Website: apple
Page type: account-dashboard
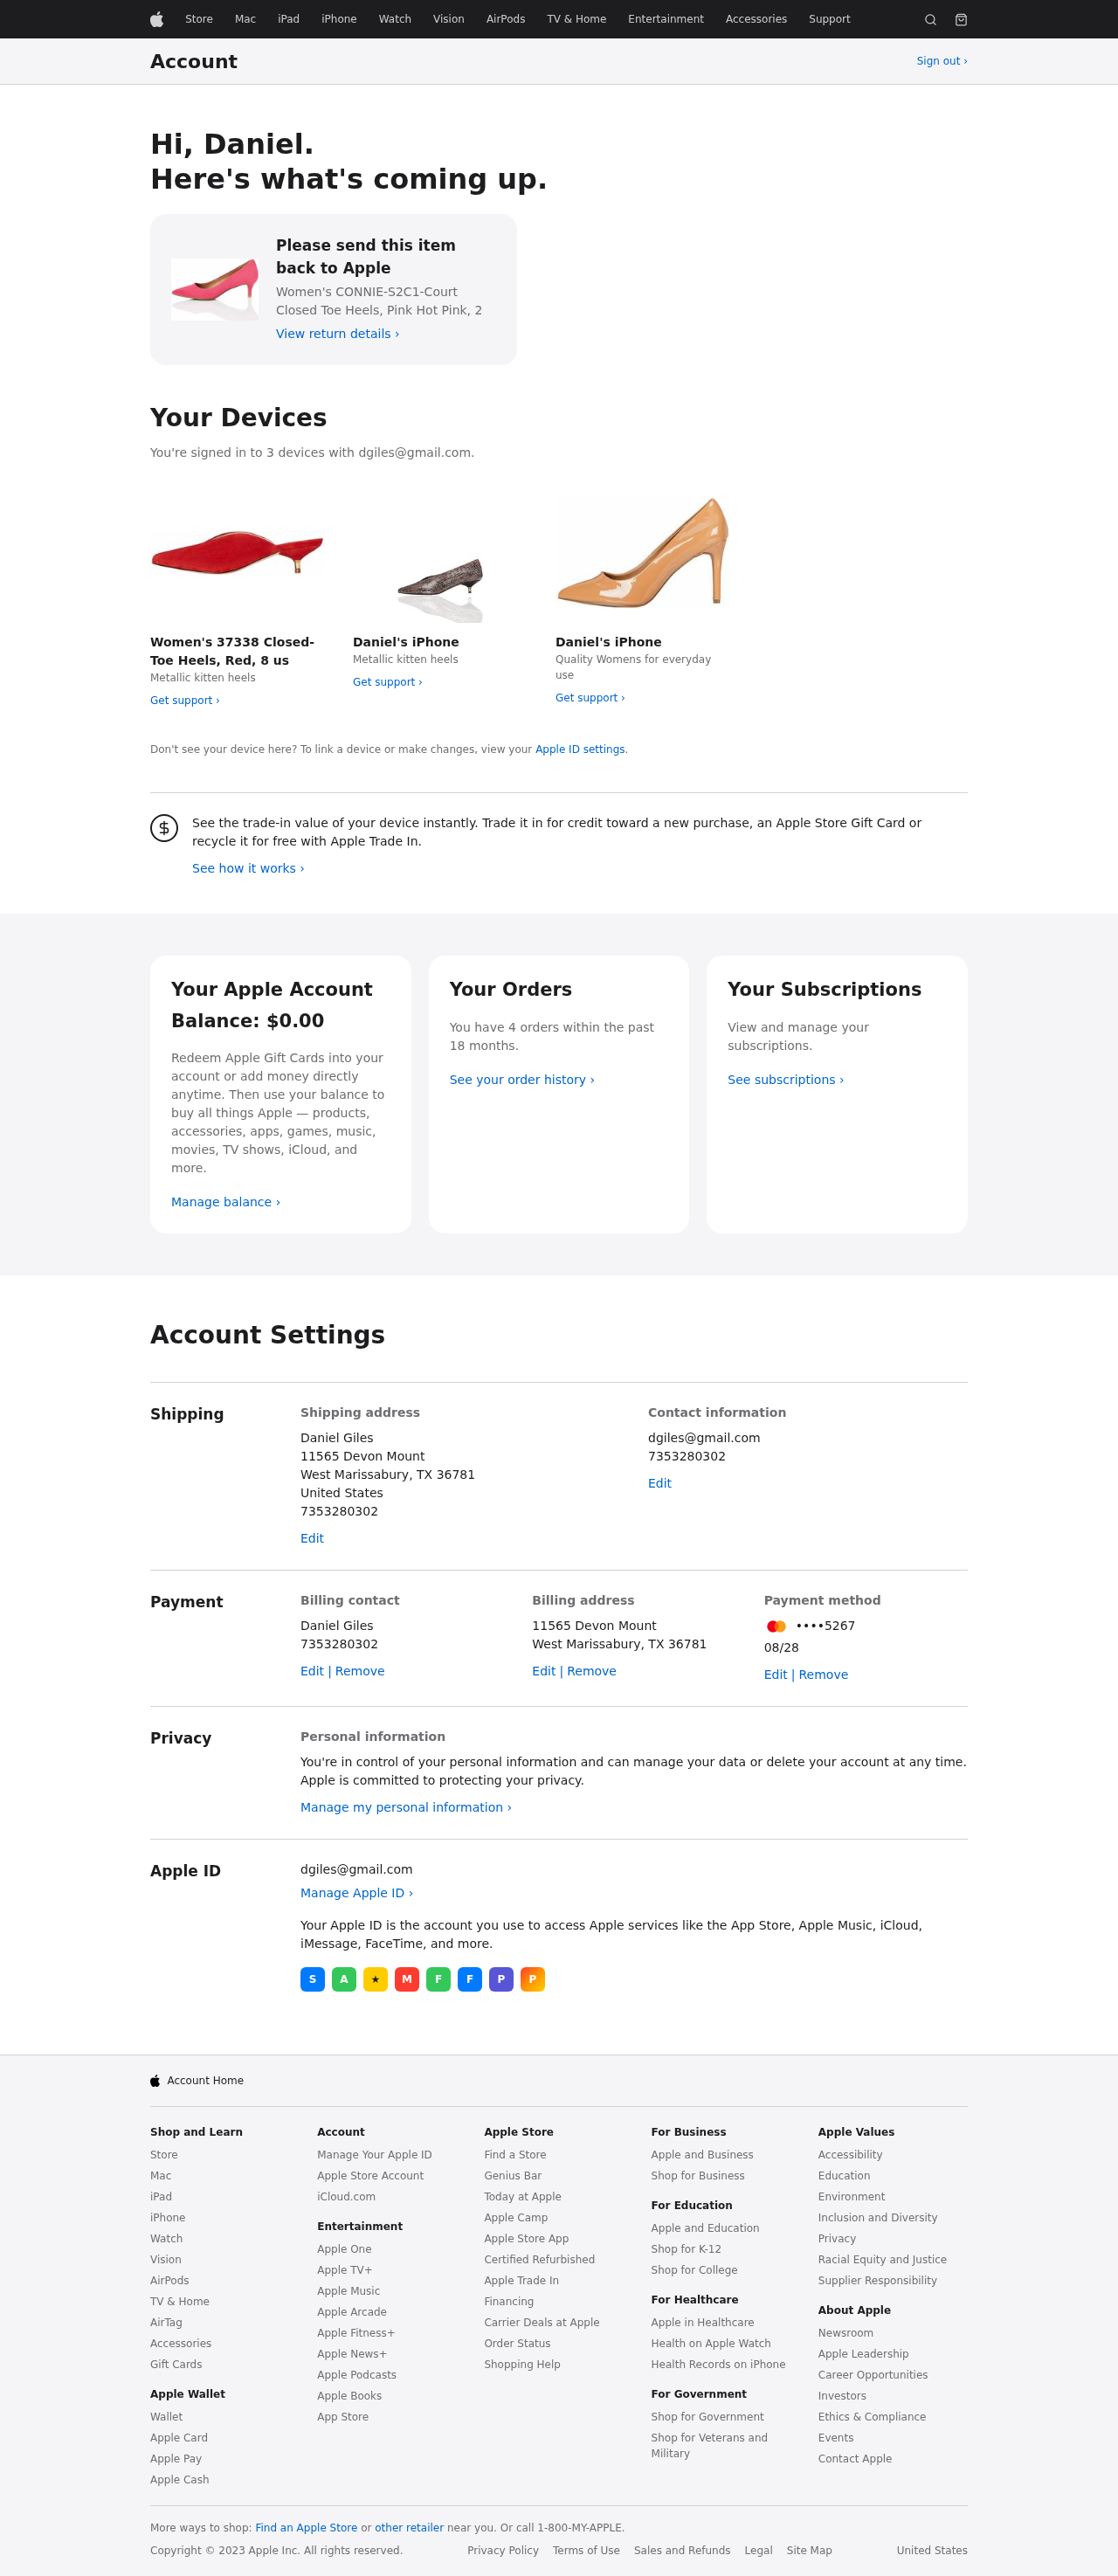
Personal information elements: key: PII_CITY_STATE_ZIP
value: West Marissabury, TX 36781
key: PII_EMAIL
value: dgiles@gmail.com
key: PII_FIRSTNAME
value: Daniel
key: PII_FULLNAME
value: Daniel Giles
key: PII_PHONE
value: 7353280302
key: PII_STREET
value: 11565 Devon Mount
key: PII_EMAIL2
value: dgiles@gmail.com
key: PII_EMAIL3
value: dgiles@gmail.com
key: PII_PHONE_LINE
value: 0302
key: PII_PHONE_SUFFIX
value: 0302
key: PII_PHONE2
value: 7353280302
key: PII_PHONE3
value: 7353280302
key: PII_PHONE_NUMERIC
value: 7353280302
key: PII_PHONE2_NUMERIC
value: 7353280302
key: PII_PHONE3_NUMERIC
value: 7353280302
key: PII_PHONE_DIGITS
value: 7353280302
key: PII_PHONE_LAST4
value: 0302
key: PII_LASTNAME
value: Giles
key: PII_FULLNAME2
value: Daniel Giles
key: PII_FULLNAME3
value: Daniel Giles
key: PII_FIRSTNAME2
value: Daniel
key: PII_FIRSTNAME3
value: Daniel
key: PII_LASTNAME2
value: Giles
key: PII_LASTNAME3
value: Giles
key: PII_FIRSTNAME_DERIVED
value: Daniel
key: PII_LASTNAME_DERIVED
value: Giles
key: PII_FULLNAME_DERIVED
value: Daniel Giles
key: PII_NAME_FULL_DERIVED
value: Daniel Giles
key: PII_CITY
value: West Marissabury
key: PII_STATE_ABBR
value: TX
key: PII_POSTCODE
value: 36781
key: PII_POSTCODE_FULL
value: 36781
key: PII_CITY_STATE
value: West Marissabury, TX
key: PII_POSTCODE_NUMERIC
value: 36781
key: PII_CARD_LAST4
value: ••••5267
Product elements: key: PRODUCT1_NAME
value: Women's CONNIE-S2C1-Court Closed Toe Heels, Pink Hot Pink, 2
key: PRODUCT2_DESC
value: Metallic kitten heels
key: PRODUCT2_NAME
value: Women's 37338 Closed-Toe Heels, Red, 8 us
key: PRODUCT3_DESC
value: Metallic kitten heels
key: PRODUCT4_DESC
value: Quality Womens for everyday use
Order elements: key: ORDER_COUNT
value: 4
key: ORDER_HISTORY_MONTHS
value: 18
Other elements: key: NUM_DEVICES
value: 3
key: ACCOUNT_BALANCE
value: $0.00